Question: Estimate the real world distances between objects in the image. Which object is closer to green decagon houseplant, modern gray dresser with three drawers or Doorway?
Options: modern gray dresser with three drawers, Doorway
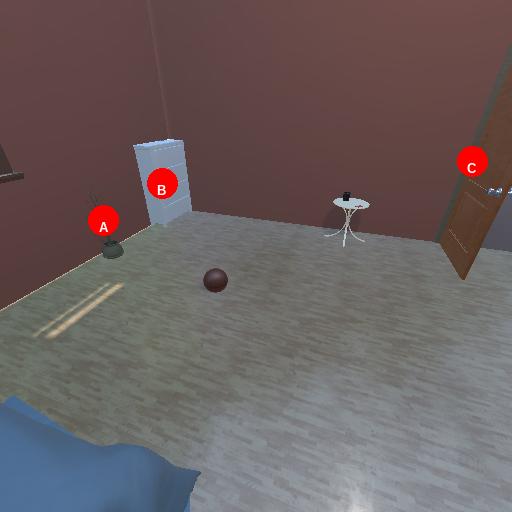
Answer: modern gray dresser with three drawers